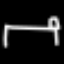
Label: bed